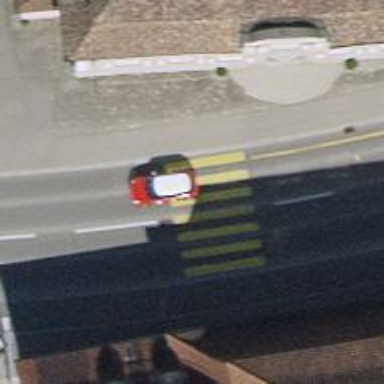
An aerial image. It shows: Uncontrolled zebra crossing on the road.